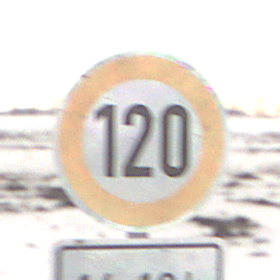
Verkehrszeichen: Geschwindigkeit120
Zusatzzeichen unten: ZeitangabenOhneBeschraenkungAufWochentage1
Umgebung: Outdoor, Nature
Tageszeit: MorningAfternoon
Wetter: Overcast
Licht: Natural
Jahreszeit: Winter
Kontrast: LowContrast